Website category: phone
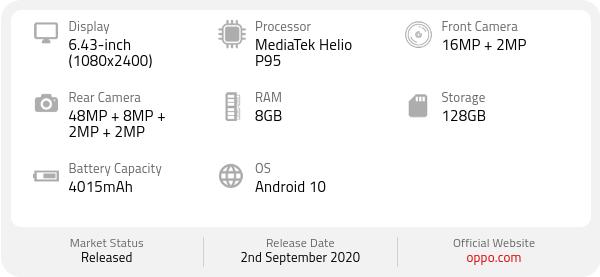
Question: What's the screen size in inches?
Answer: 6.43-inch

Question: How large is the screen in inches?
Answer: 6.43-inch

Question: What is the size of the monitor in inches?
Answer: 6.43-inch

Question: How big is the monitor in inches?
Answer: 6.43-inch

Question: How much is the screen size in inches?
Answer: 6.43-inch

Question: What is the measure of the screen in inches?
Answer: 6.43-inch

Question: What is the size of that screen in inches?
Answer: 6.43-inch

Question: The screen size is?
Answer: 6.43-inch

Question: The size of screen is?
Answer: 6.43-inch

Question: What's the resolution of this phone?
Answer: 1080x2400

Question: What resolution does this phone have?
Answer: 1080x2400

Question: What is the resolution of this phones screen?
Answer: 1080x2400

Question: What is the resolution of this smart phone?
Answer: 1080x2400

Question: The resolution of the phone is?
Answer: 1080x2400

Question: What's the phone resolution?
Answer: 1080x2400

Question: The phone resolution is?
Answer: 1080x2400

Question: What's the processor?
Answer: MediaTek Helio P95

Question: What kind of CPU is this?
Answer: MediaTek Helio P95

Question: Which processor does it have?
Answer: MediaTek Helio P95

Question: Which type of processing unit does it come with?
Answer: MediaTek Helio P95

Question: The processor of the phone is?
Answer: MediaTek Helio P95

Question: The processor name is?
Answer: MediaTek Helio P95

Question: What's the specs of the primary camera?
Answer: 48MP + 8MP + 2MP + 2MP

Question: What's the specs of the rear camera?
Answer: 48MP + 8MP + 2MP + 2MP

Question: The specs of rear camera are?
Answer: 48MP + 8MP + 2MP + 2MP

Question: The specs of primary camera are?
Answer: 48MP + 8MP + 2MP + 2MP

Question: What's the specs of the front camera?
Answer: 16MP + 2MP

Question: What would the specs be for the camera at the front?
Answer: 16MP + 2MP

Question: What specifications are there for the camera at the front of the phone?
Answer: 16MP + 2MP

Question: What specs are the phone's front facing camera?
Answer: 16MP + 2MP

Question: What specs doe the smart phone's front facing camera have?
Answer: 16MP + 2MP

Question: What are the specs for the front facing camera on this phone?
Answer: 16MP + 2MP

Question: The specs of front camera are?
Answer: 16MP + 2MP

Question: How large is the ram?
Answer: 8GB

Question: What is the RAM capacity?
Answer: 8GB

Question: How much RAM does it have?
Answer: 8GB

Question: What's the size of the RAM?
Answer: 8GB

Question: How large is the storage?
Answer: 128GB

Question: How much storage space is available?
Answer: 128GB

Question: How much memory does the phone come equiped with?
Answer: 128GB

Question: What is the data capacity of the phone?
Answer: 128GB

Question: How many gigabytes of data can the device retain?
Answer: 128GB

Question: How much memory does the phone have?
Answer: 128GB

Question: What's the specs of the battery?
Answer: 4015mAh

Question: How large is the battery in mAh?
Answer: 4015mAh

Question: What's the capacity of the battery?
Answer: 4015mAh

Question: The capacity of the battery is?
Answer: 4015mAh

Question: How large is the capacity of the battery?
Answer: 4015mAh

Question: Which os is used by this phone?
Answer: Android 10

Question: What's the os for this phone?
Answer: Android 10

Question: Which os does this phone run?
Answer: Android 10

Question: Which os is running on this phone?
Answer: Android 10

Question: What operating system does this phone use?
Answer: Android 10

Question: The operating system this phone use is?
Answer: Android 10

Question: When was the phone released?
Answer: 2nd September 2020

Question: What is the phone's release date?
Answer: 2nd September 2020

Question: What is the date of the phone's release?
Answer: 2nd September 2020

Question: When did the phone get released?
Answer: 2nd September 2020

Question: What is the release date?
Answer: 2nd September 2020

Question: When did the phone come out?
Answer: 2nd September 2020

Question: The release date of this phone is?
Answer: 2nd September 2020

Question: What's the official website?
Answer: oppo.com

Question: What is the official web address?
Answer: oppo.com

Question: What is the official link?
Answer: oppo.com